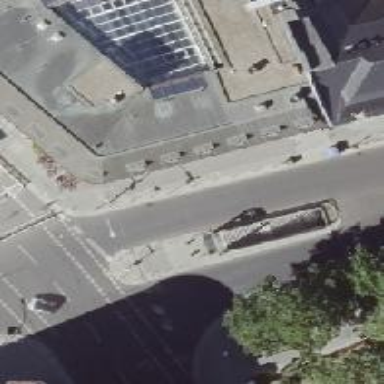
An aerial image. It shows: Subway entrance.